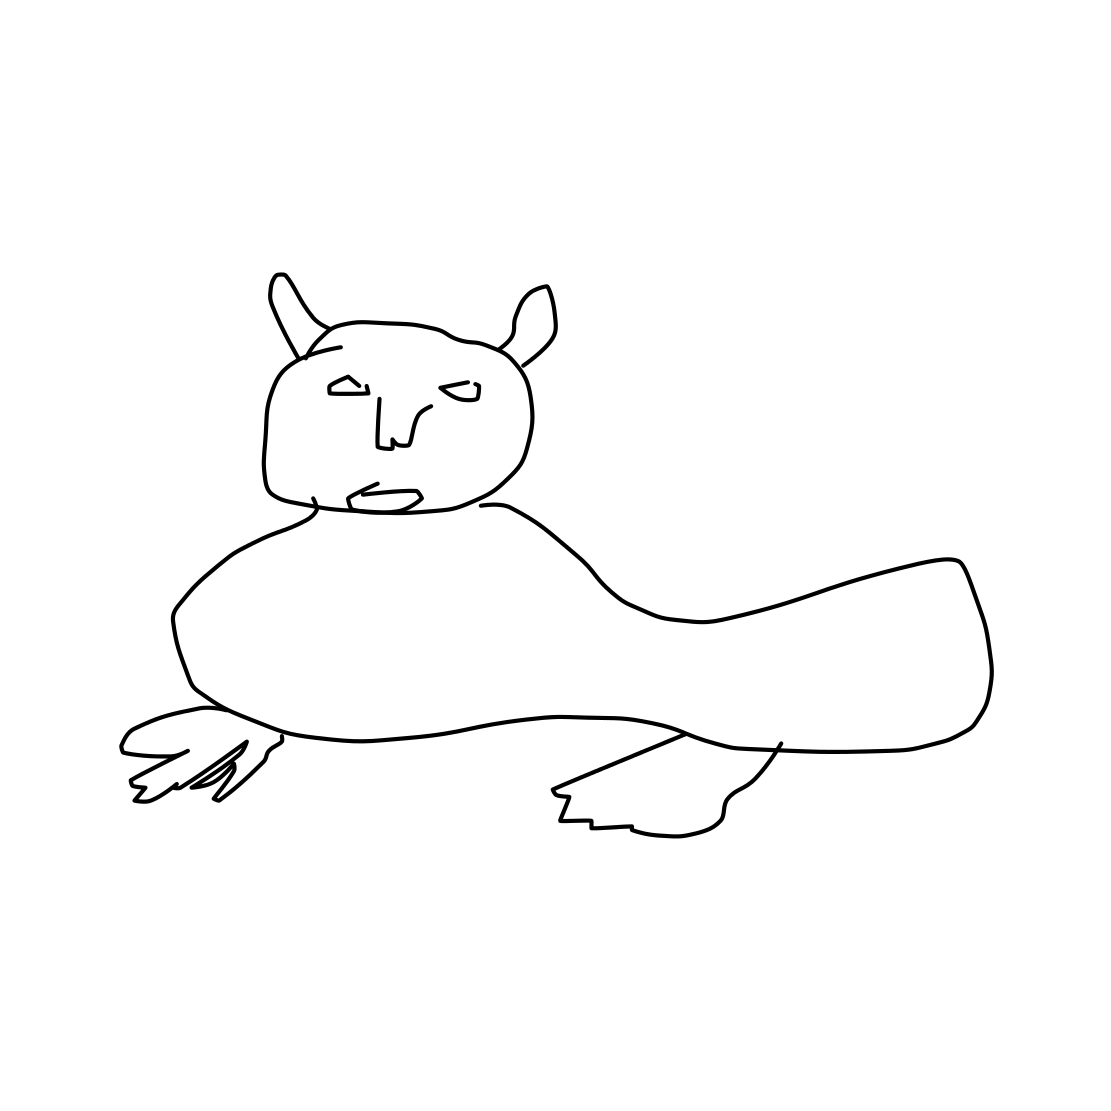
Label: tiger